Question: I'm working on an access database at the moment, where I have multiple fields.
- - - -

Discount needs to be calculated, however I don't know how to set it to 30% on the condition that TotalPrice is more than 50. It would be useful if the TotalPrice automatically updated if it was more than 50 with the discount too.
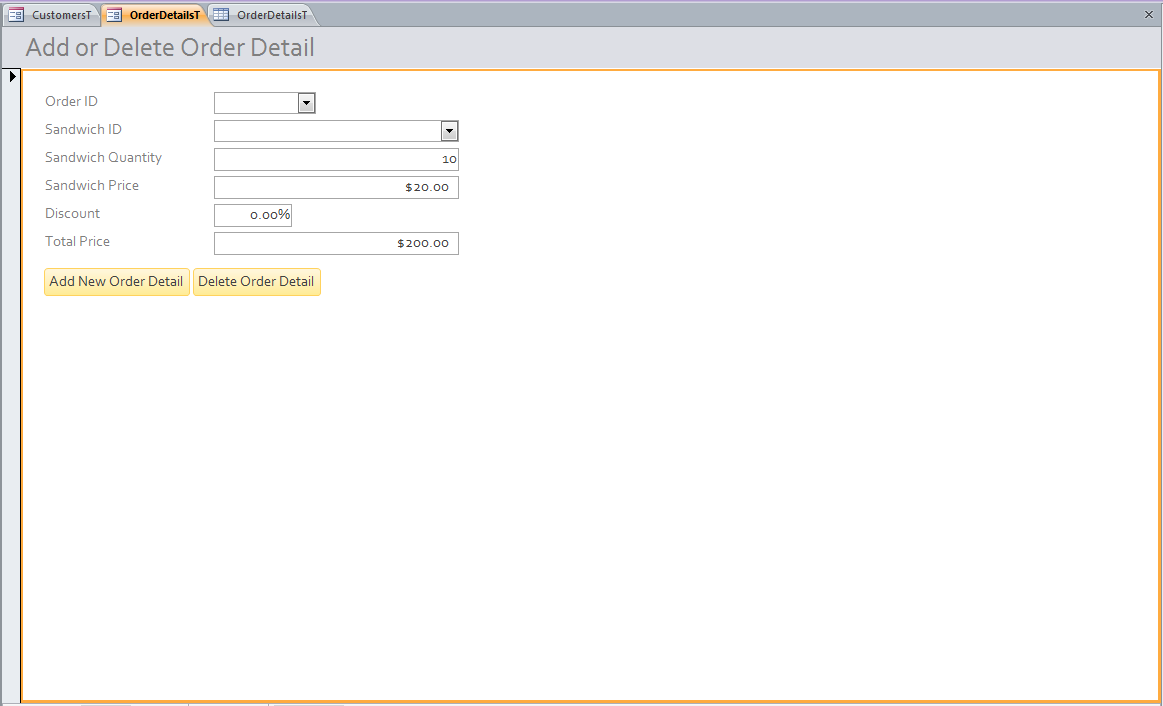
Answer: Set up a new query that brings in Product Quantity, ProductPrice and TotalPrice. Then, in the Design View of the query, add this field:
'''
Discount: IIF((ProductQuantity * ProductPrice) > 50, 30, 0)
'''
If you're not familiar with IIF statements, the above reads: "If ProductQuantity times ProductPrice is greater than 50, then set Discount = 30, otherwise set Discount = 0"
This will set your discount = 0 if Total Price is less than or equal to 50, so edit that last part if it needs to be something else. Also, I made assumptions on your field names, so you may need to tweak those too, but you get the idea.
If you need Discount to actually reflect 30% of Total Price, then if would look like this:
'''
Discount: IIF((ProductQuantity * ProductPrice) > 50, (ProductQuantity * ProductPrice) * .30, 0)
'''